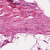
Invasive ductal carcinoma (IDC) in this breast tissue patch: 0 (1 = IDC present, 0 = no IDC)